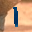
Label: 1